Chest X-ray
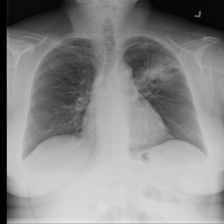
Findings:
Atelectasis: negative
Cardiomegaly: negative
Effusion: negative
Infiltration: negative
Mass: negative
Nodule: negative
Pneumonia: negative
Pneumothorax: negative
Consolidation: negative
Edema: negative
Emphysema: negative
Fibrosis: negative
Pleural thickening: negative
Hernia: negative